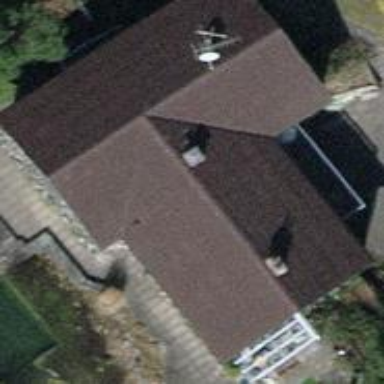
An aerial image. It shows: Simple house.